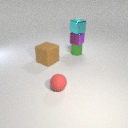
large brown rubber cube to the left of small green rubber cylinder